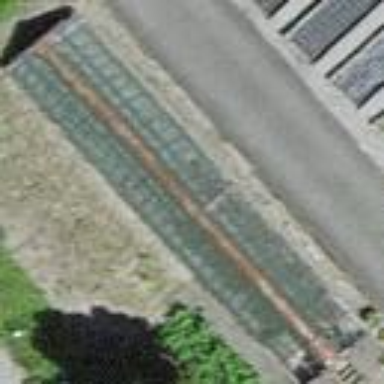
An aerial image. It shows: Greenhouse.